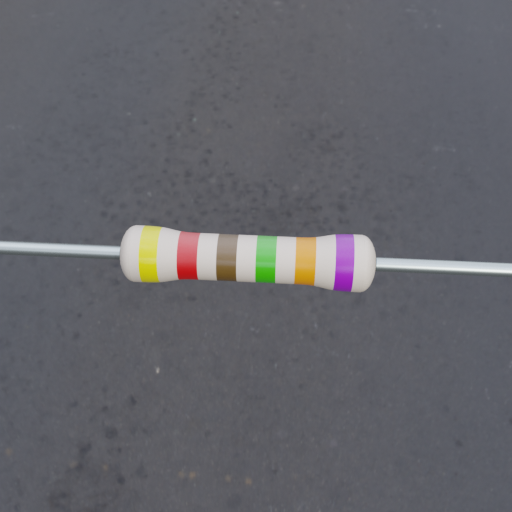
Resistor colour bands (in order): yellow, red, brown, green, orange, violet